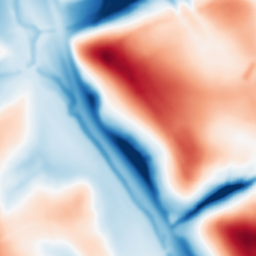
Category: multiscale
Decomposition family: dog_multiscale
Decomposition parameters: sigma_ratio: 1.6
n_scales: 6
base_sigma: 2
Upsampling method: regularized
Upsampling parameters: scale: 2
lambda_reg: 0.001
Upsampling scale: 2